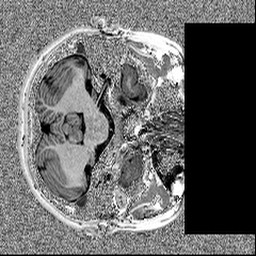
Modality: MP2RAGE
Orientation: axial
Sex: female